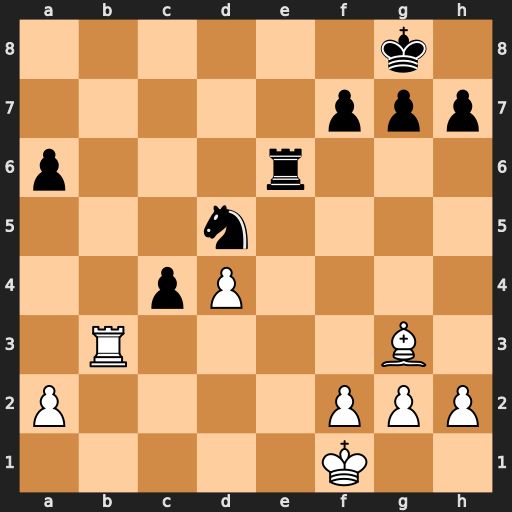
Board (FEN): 6k1/5ppp/p3r3/3n4/2pP4/1R4B1/P4PPP/5K2
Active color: w
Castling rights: -
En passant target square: -
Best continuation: Rb8+ Re8 Rxe8#